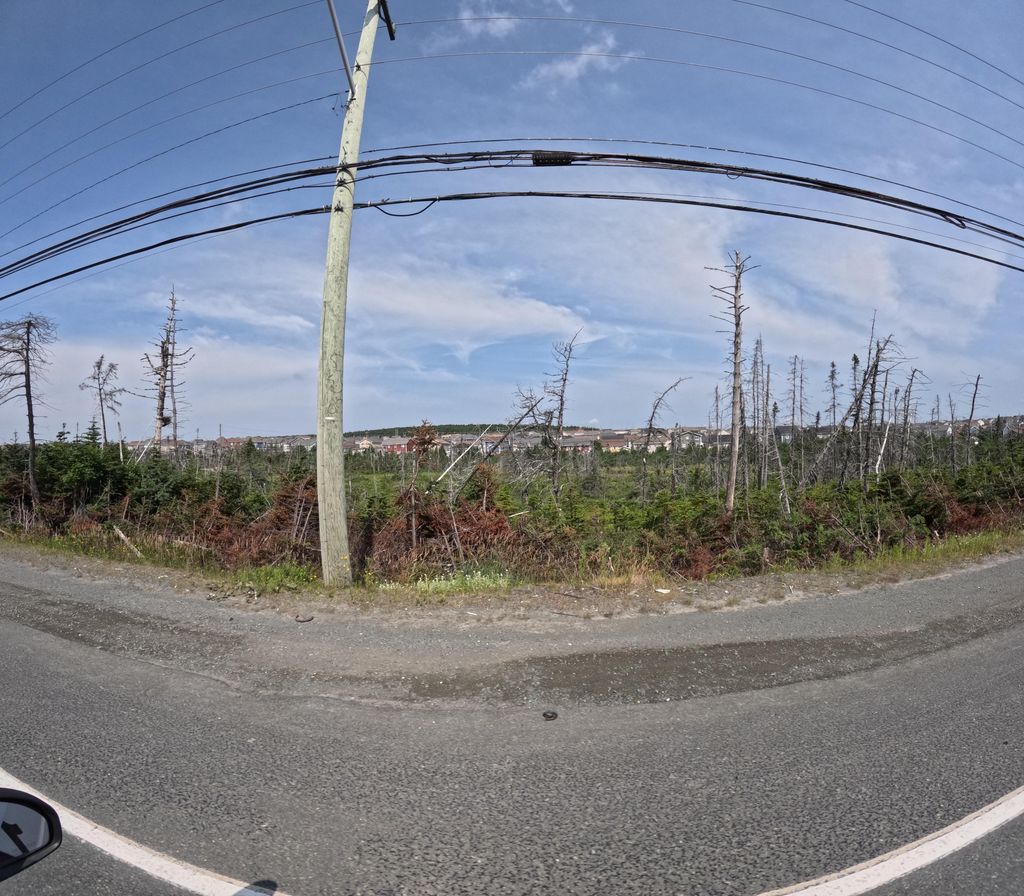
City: st_johns